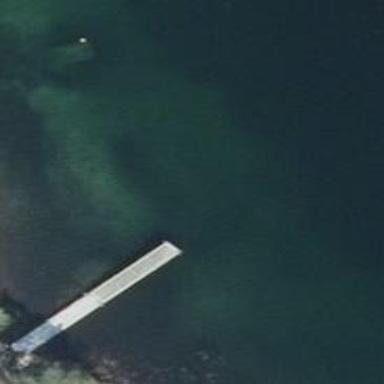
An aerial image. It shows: Pier made of metal.